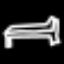
Label: bed